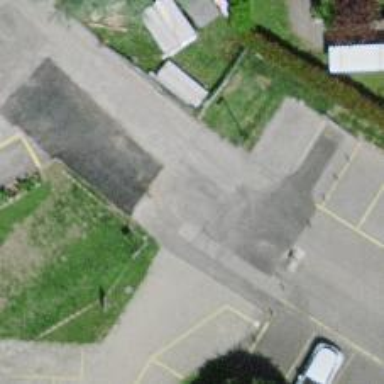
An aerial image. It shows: Bollard barrier.